Question: Count the number of objects in the diagram.
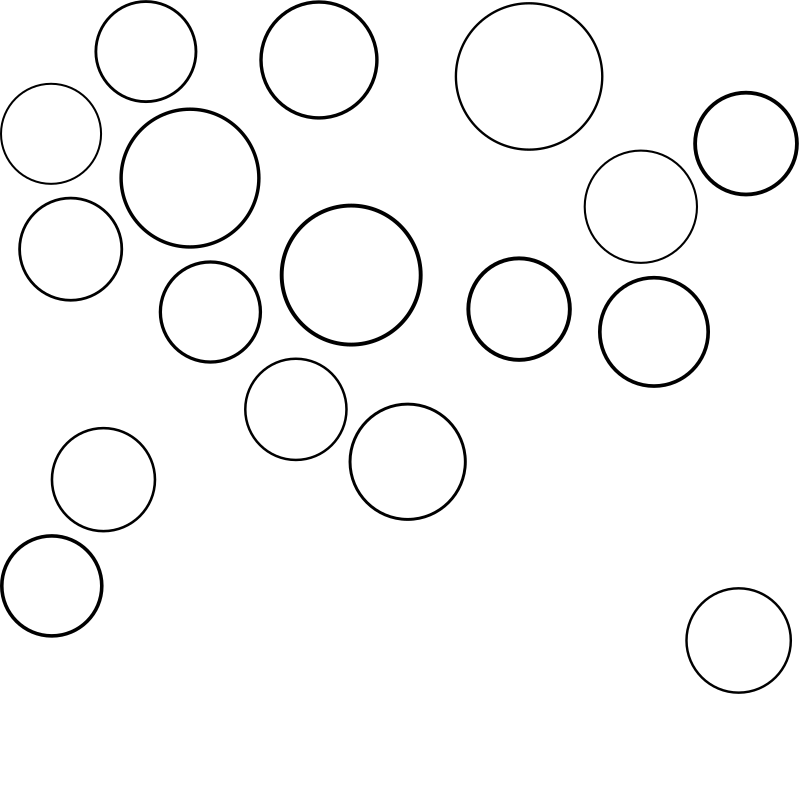
Answer: 17